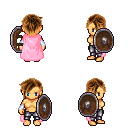
a pixel art fantasy rpg character, female body template, human, tanned skin, pink cape, metal pants, brown pixie cut hairstyle, white cloth bracers, shield, four views (front, back, left, right), 2x2 character sprite sheet, small pixel art, hard edges, no anti-aliasing